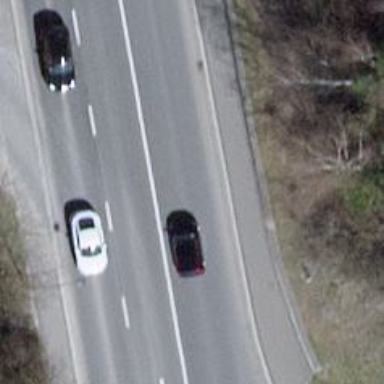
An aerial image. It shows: Primary highway with asphalt surface. There are sidewalks on both sides of the road.